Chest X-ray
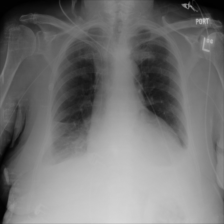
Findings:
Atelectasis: negative
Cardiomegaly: negative
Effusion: negative
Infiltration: negative
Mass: negative
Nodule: negative
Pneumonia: negative
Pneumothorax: negative
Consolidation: negative
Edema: negative
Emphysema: negative
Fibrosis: negative
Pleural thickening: negative
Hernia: negative